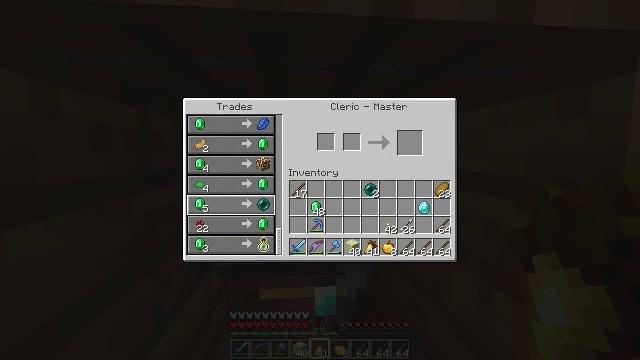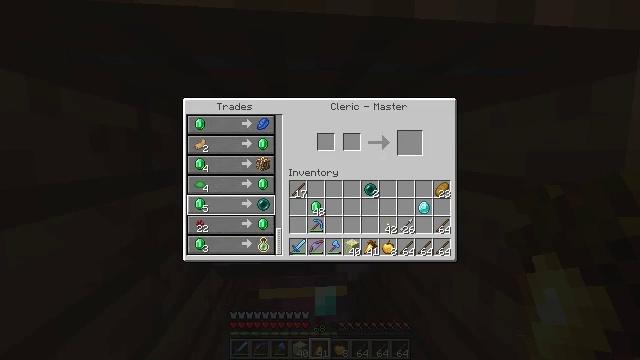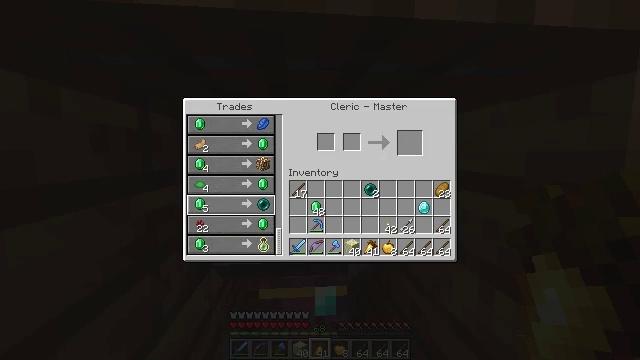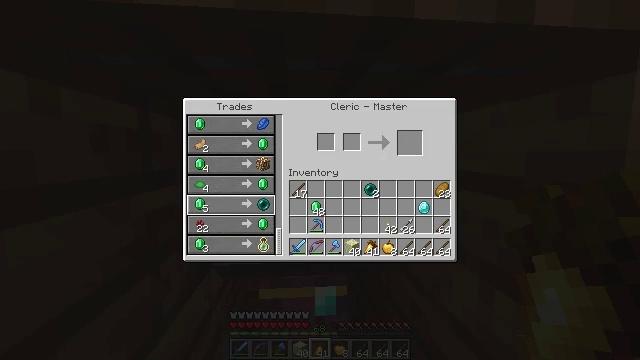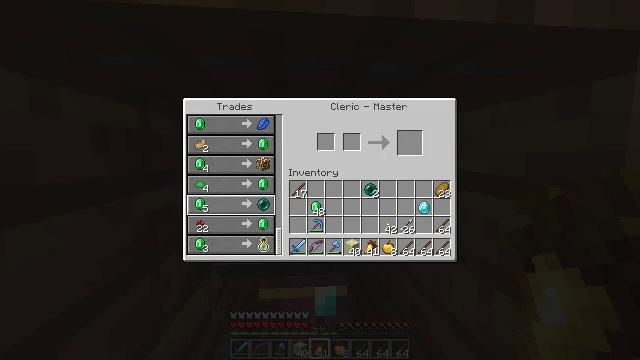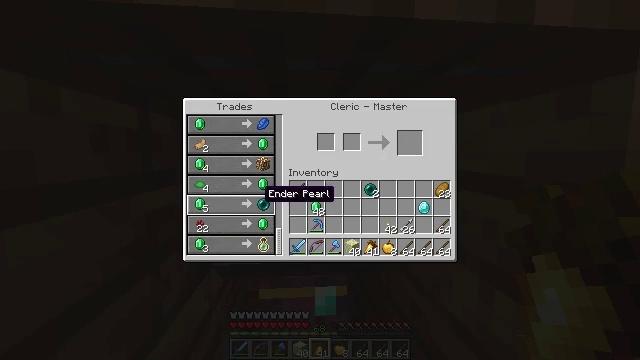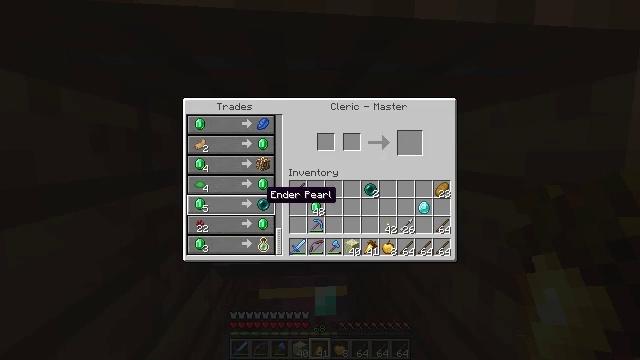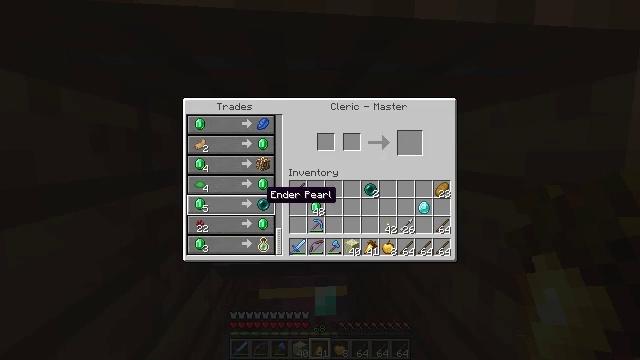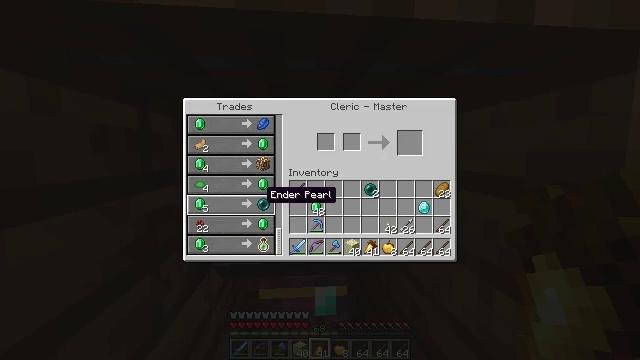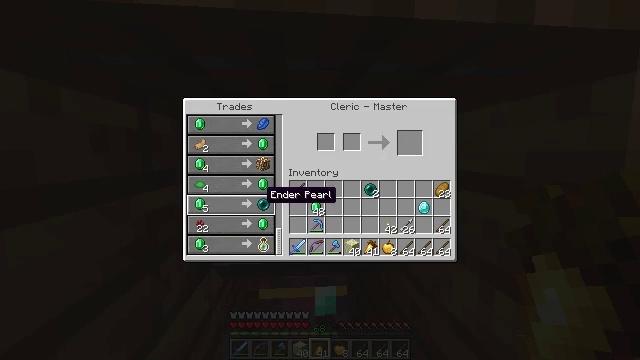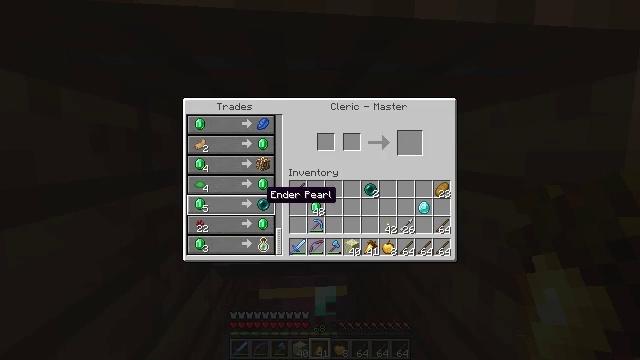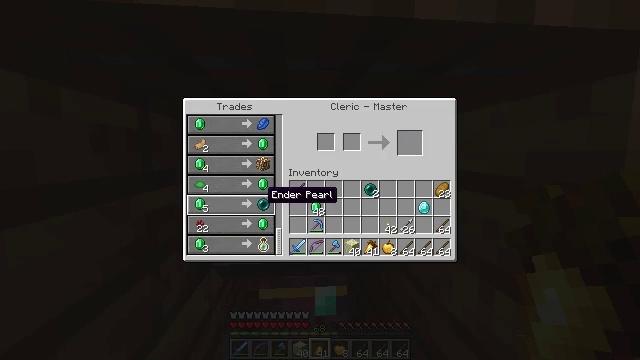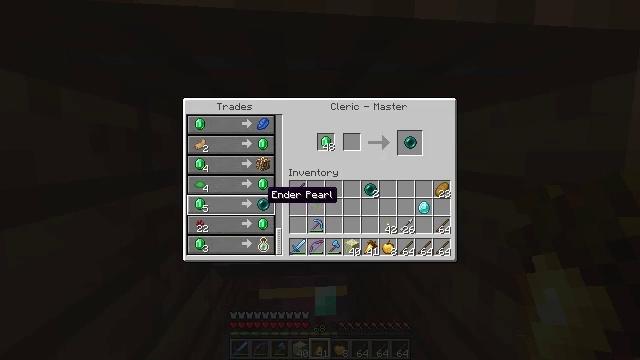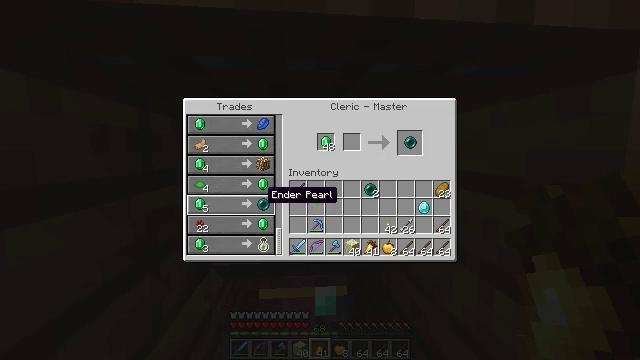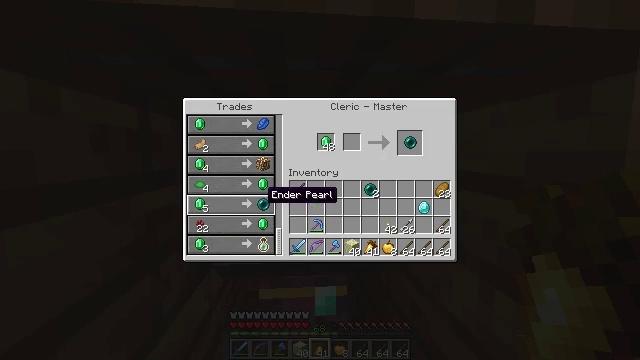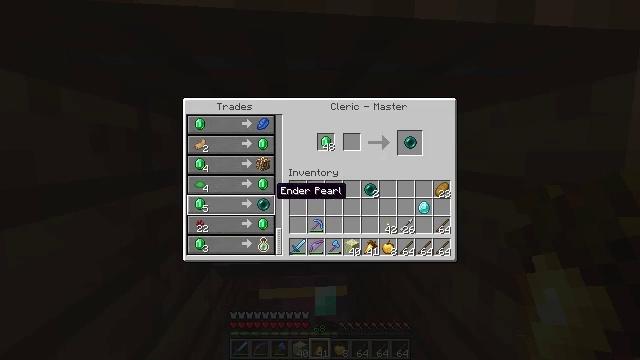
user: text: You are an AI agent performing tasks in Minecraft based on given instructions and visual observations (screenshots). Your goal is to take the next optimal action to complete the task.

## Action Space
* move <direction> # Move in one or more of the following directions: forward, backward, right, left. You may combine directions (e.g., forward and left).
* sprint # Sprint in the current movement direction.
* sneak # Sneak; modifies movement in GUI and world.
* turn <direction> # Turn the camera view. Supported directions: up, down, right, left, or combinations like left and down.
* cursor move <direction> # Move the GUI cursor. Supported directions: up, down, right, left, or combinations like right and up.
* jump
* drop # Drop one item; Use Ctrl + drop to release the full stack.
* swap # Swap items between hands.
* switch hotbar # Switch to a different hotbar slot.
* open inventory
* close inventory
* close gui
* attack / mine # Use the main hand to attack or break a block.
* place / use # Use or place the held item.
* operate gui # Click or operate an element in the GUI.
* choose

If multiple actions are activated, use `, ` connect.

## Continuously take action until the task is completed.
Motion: motion action
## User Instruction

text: Make an ender pearl.
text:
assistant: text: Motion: sneak
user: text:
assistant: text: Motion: sneak
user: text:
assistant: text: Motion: sneak
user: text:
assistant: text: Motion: sneak, cursor move right
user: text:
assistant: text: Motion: no_op
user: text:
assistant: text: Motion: no_op
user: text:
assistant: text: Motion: no_op
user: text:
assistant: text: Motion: no_op
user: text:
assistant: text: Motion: no_op
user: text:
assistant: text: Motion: sneak
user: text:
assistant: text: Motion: sneak
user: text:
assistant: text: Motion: sneak, operate gui
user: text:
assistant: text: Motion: sneak, operate gui
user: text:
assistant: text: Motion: sneak, operate gui
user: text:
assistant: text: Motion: sneak, cursor move right
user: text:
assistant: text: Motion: sneak, cursor move right and up
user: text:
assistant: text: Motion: sneak, cursor move right and up
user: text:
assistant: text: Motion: sneak, cursor move right
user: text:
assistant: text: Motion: sneak, cursor move right and up
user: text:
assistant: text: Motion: sneak
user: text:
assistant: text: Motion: sneak, cursor move right and up
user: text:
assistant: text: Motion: sneak
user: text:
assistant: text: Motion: sneak
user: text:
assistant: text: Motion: sneak
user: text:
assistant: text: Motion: sneak
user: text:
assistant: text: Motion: sneak
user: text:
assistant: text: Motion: sneak, operate gui
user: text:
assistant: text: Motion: sneak, operate gui
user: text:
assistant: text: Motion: sneak, operate gui
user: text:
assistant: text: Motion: sneak